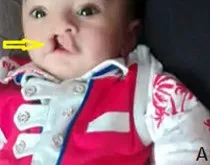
Cleft upper lip (arrow) and widely spaced eyes.
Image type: radiology (ct)